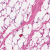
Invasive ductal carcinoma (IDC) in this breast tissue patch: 0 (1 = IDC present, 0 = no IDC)